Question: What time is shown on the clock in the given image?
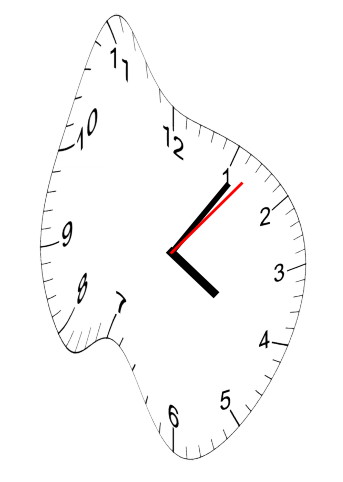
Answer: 04:06:07